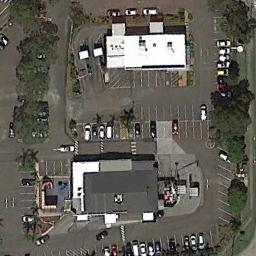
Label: parking_lot